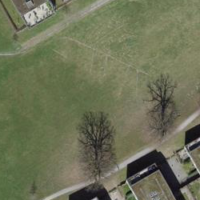
EUNIS habitat code: 53
Species observed at this site:
Lamium galeobdolon